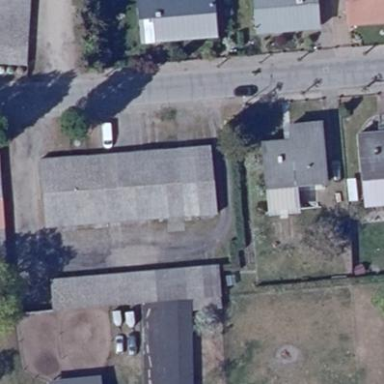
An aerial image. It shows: Group of garages.